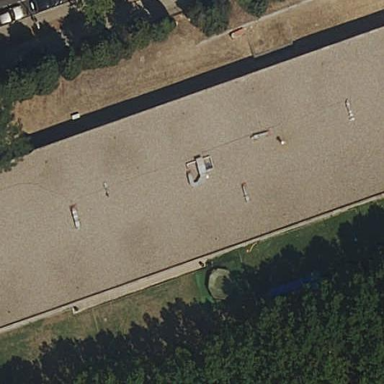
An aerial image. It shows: Sports centre building.